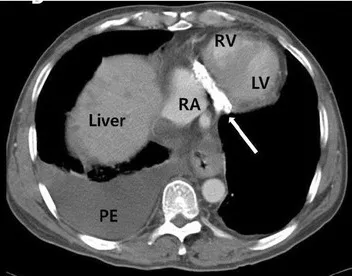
A chest CT revealing dense calcification (arrow) along atrioventricular groove, and pleural effusion (PE).
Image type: radiology (ct)